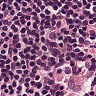
Metastatic tissue present: no